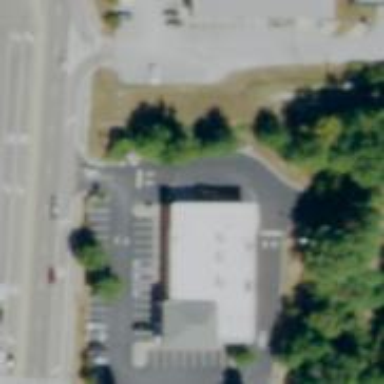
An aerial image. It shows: Pharmacy providing healthcare services.